Question: What is the reading of this measurement?
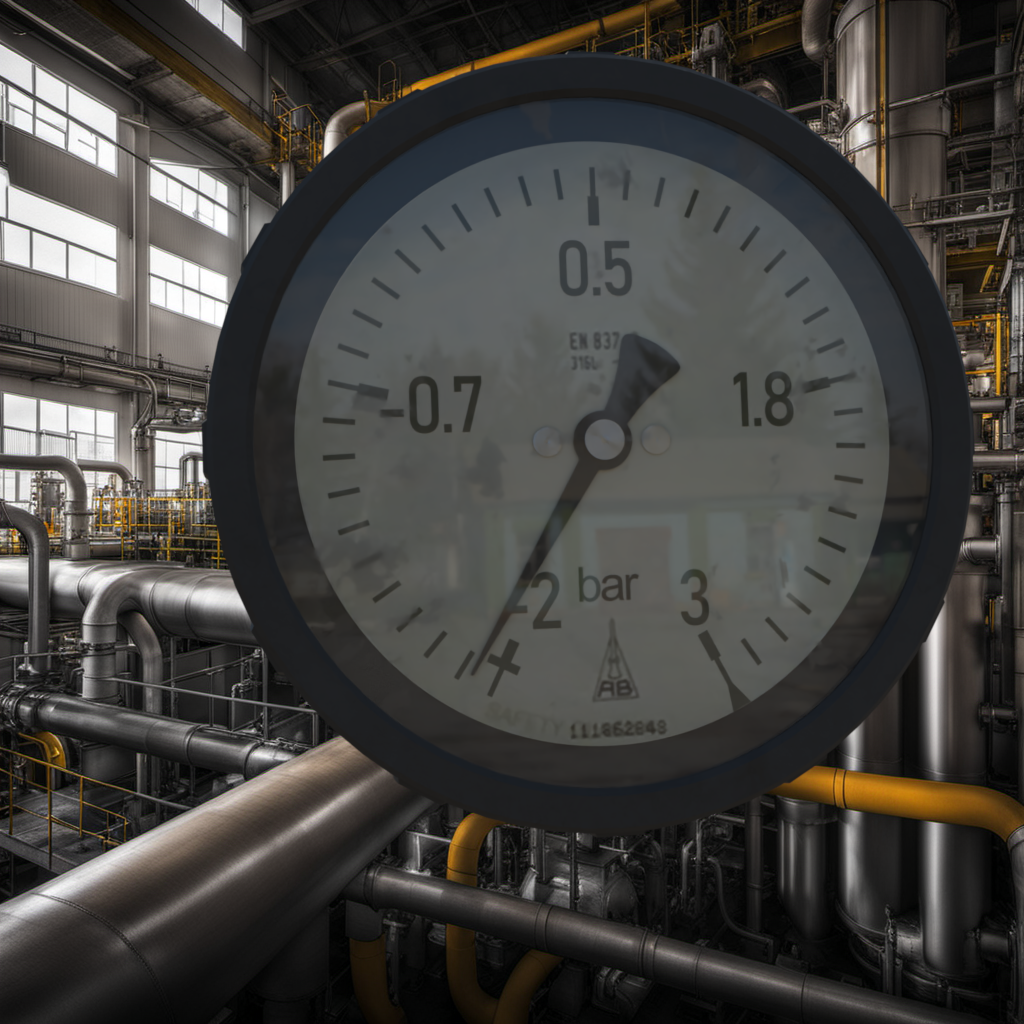
Answer: The result is -1.99
Question: What is the value range of this measurement?
Answer: The range is from -2 to 3
Question: What is the minimum and maximum reading range of this measurement?
Answer: The minimum value is -2 and the maximum value is 3